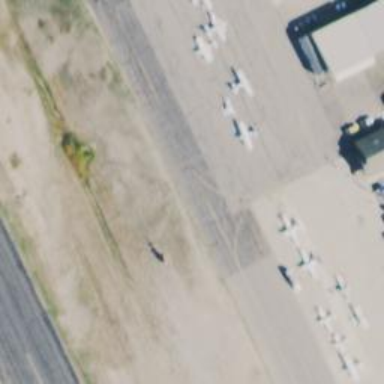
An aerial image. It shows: Image of taxiway at airport.